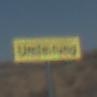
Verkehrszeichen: Umleitungsankuendigung
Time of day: Midday
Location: Outdoor (Nature)
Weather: Clear
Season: NotSpecified
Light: Natural